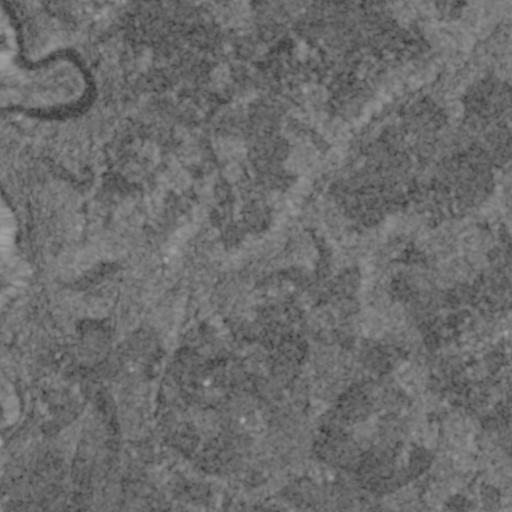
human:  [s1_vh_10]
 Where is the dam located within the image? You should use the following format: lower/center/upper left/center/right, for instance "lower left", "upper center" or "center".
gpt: The dam is located in the lower left of the image.
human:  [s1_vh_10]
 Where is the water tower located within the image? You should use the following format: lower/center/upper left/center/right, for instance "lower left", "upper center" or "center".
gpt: The water tower is located in the center right of the image.
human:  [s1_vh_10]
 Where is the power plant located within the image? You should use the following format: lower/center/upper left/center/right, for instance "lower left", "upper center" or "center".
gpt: There is no power plant in the image.

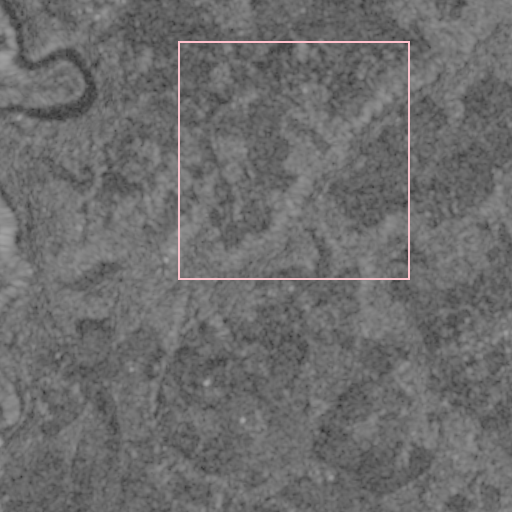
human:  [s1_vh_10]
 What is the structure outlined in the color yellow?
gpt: There is no yellow outline.
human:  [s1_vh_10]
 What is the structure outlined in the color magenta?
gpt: There is no structure outlined in magenta.